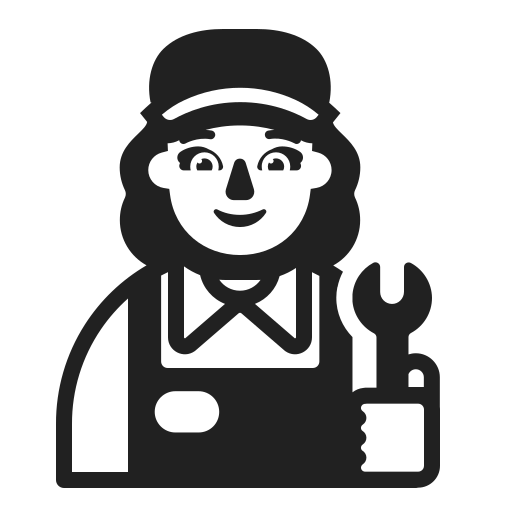
woman mechanic high contrast default